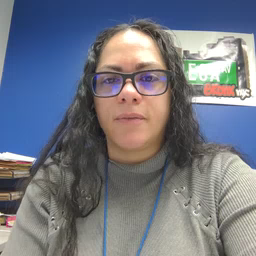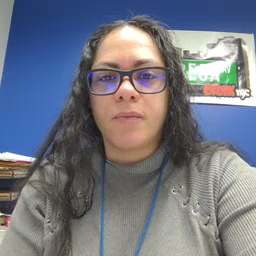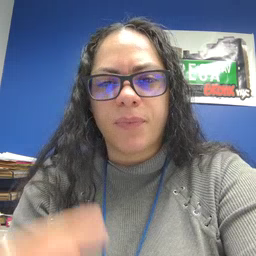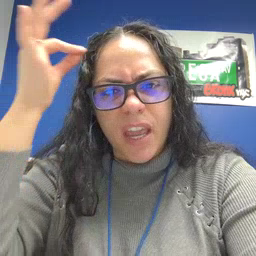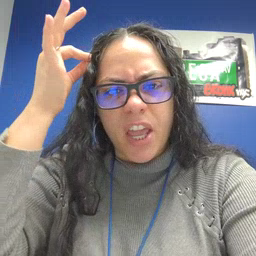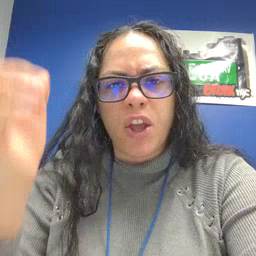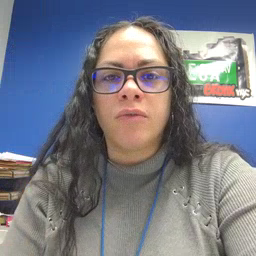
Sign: hair